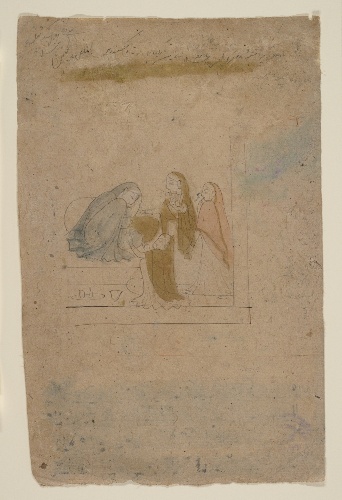
Artist: Nainsukh
Artist bio: active ca. 1735–78
Date: ca. 1775–80
Object type: Painting
Classification: Paintings
Medium: Ink and transparent watercolor on paper
Culture: India (Pahari Hills, Kangra)
Dimensions: Image (sight): 6 5/8 x 10 1/4 in. (16.8 x 26 cm)
Framed: 16 x 20 in. (40.6 x 50.8 cm)
Department: Asian Art
Credit line: Gift of Subhash Kapoor, in memory of his parents, Smt Shashi Kanta and Shree Parshotam Ram Kapoor, 2008
Accession year: 2008
Repository: Metropolitan Museum of Art, New York, NY
Tags: Women